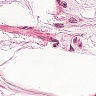
Metastatic tissue present: no